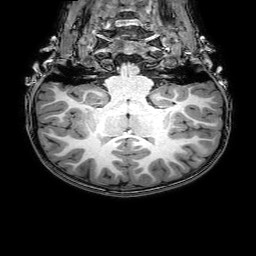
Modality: T1w
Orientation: sagittal
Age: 6
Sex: male
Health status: healthy